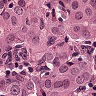
Metastatic tissue present: yes